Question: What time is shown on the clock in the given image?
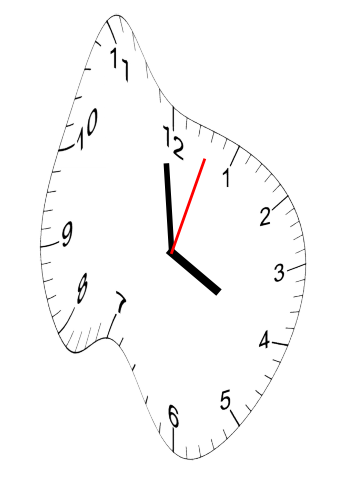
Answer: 03:59:03